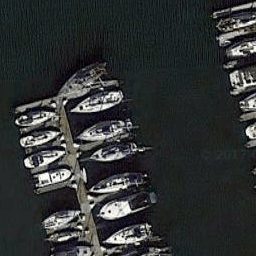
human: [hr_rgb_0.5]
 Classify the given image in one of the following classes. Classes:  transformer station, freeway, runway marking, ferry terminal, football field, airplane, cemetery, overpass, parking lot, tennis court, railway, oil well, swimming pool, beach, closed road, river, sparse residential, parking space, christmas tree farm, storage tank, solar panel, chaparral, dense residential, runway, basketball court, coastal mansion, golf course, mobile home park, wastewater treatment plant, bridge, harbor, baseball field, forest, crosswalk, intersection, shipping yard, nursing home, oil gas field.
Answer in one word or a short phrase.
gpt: harbor